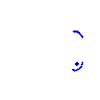
Particle: proton